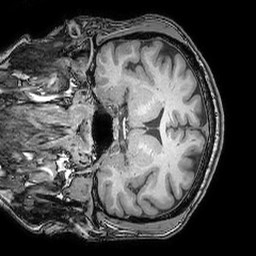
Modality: T1w
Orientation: coronal
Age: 47
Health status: ill
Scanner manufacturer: philips
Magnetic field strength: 3 T
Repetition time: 0.007 s
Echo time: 0.0035 s